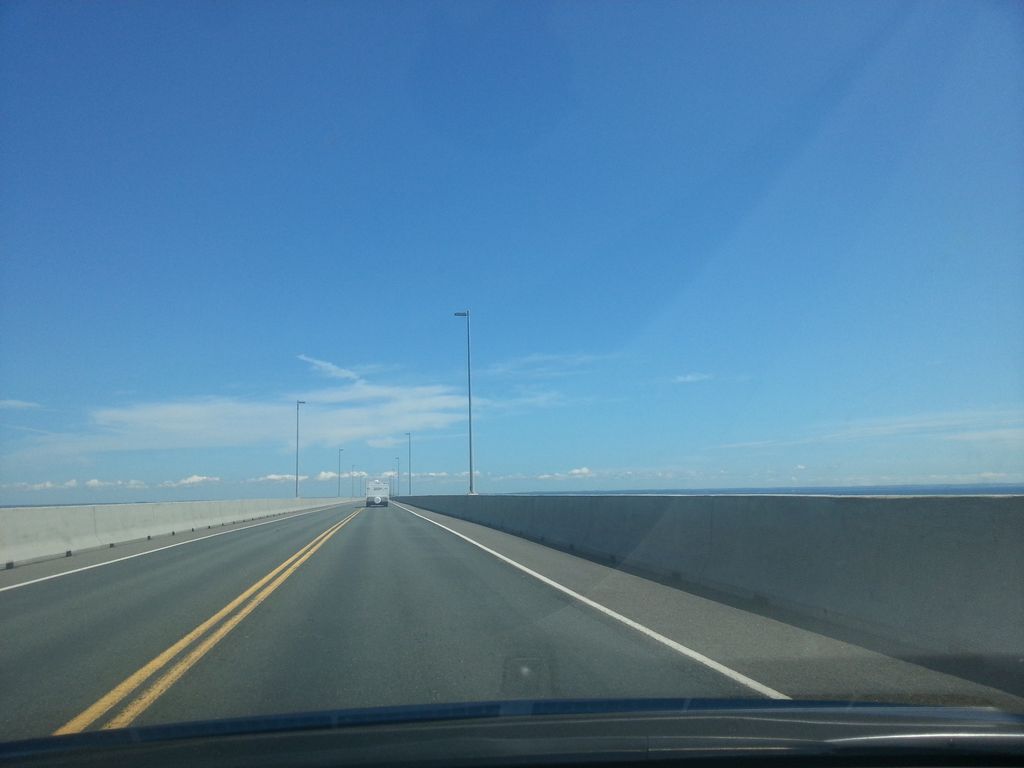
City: charlottetown